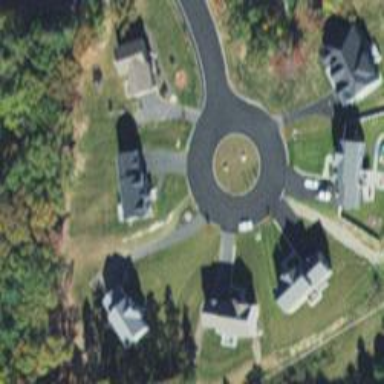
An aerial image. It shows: Driveway.